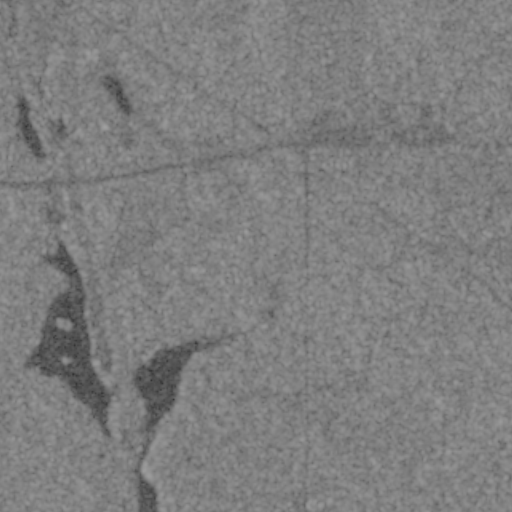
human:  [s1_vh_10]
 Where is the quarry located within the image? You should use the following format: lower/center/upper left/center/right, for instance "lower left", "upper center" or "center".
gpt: The quarry is located in the lower left of the image.
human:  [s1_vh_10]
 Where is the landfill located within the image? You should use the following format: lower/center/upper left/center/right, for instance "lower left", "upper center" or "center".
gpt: There is no landfill in the image.

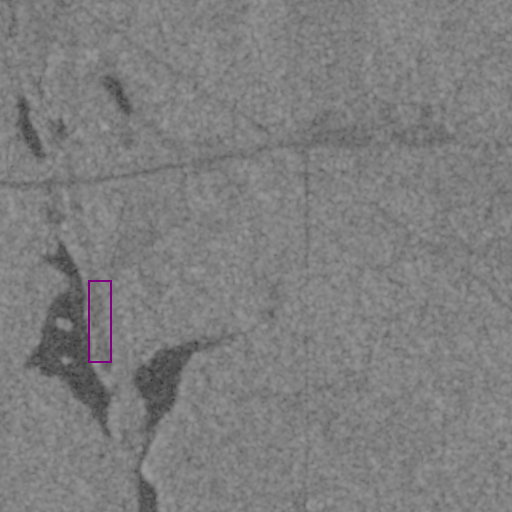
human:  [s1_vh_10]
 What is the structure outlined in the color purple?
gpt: The structure outlined in purple is a quarry.
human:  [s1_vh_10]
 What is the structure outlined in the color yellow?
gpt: There is no yellow outline.